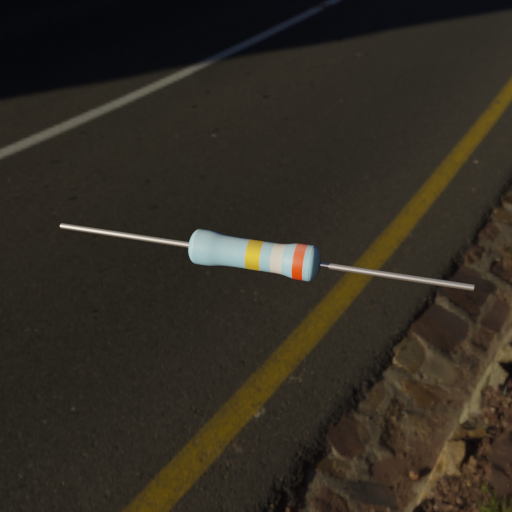
Resistor colour bands (in order): gold, silver, red